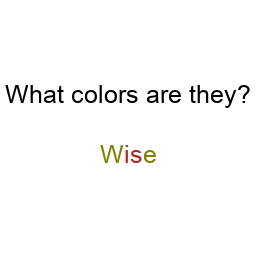
Color: olive, brown, brown, olive
Background color: white
Question text color: black